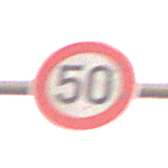
Verkehrszeichen: Geschwindigkeit50
Umgebung: Outdoor, Nature
Tageszeit: SunriseSunset
Wetter: PartlyCloudy
Licht: Natural
Jahreszeit: NotSpecified
Kontrast: LowContrast